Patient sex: M
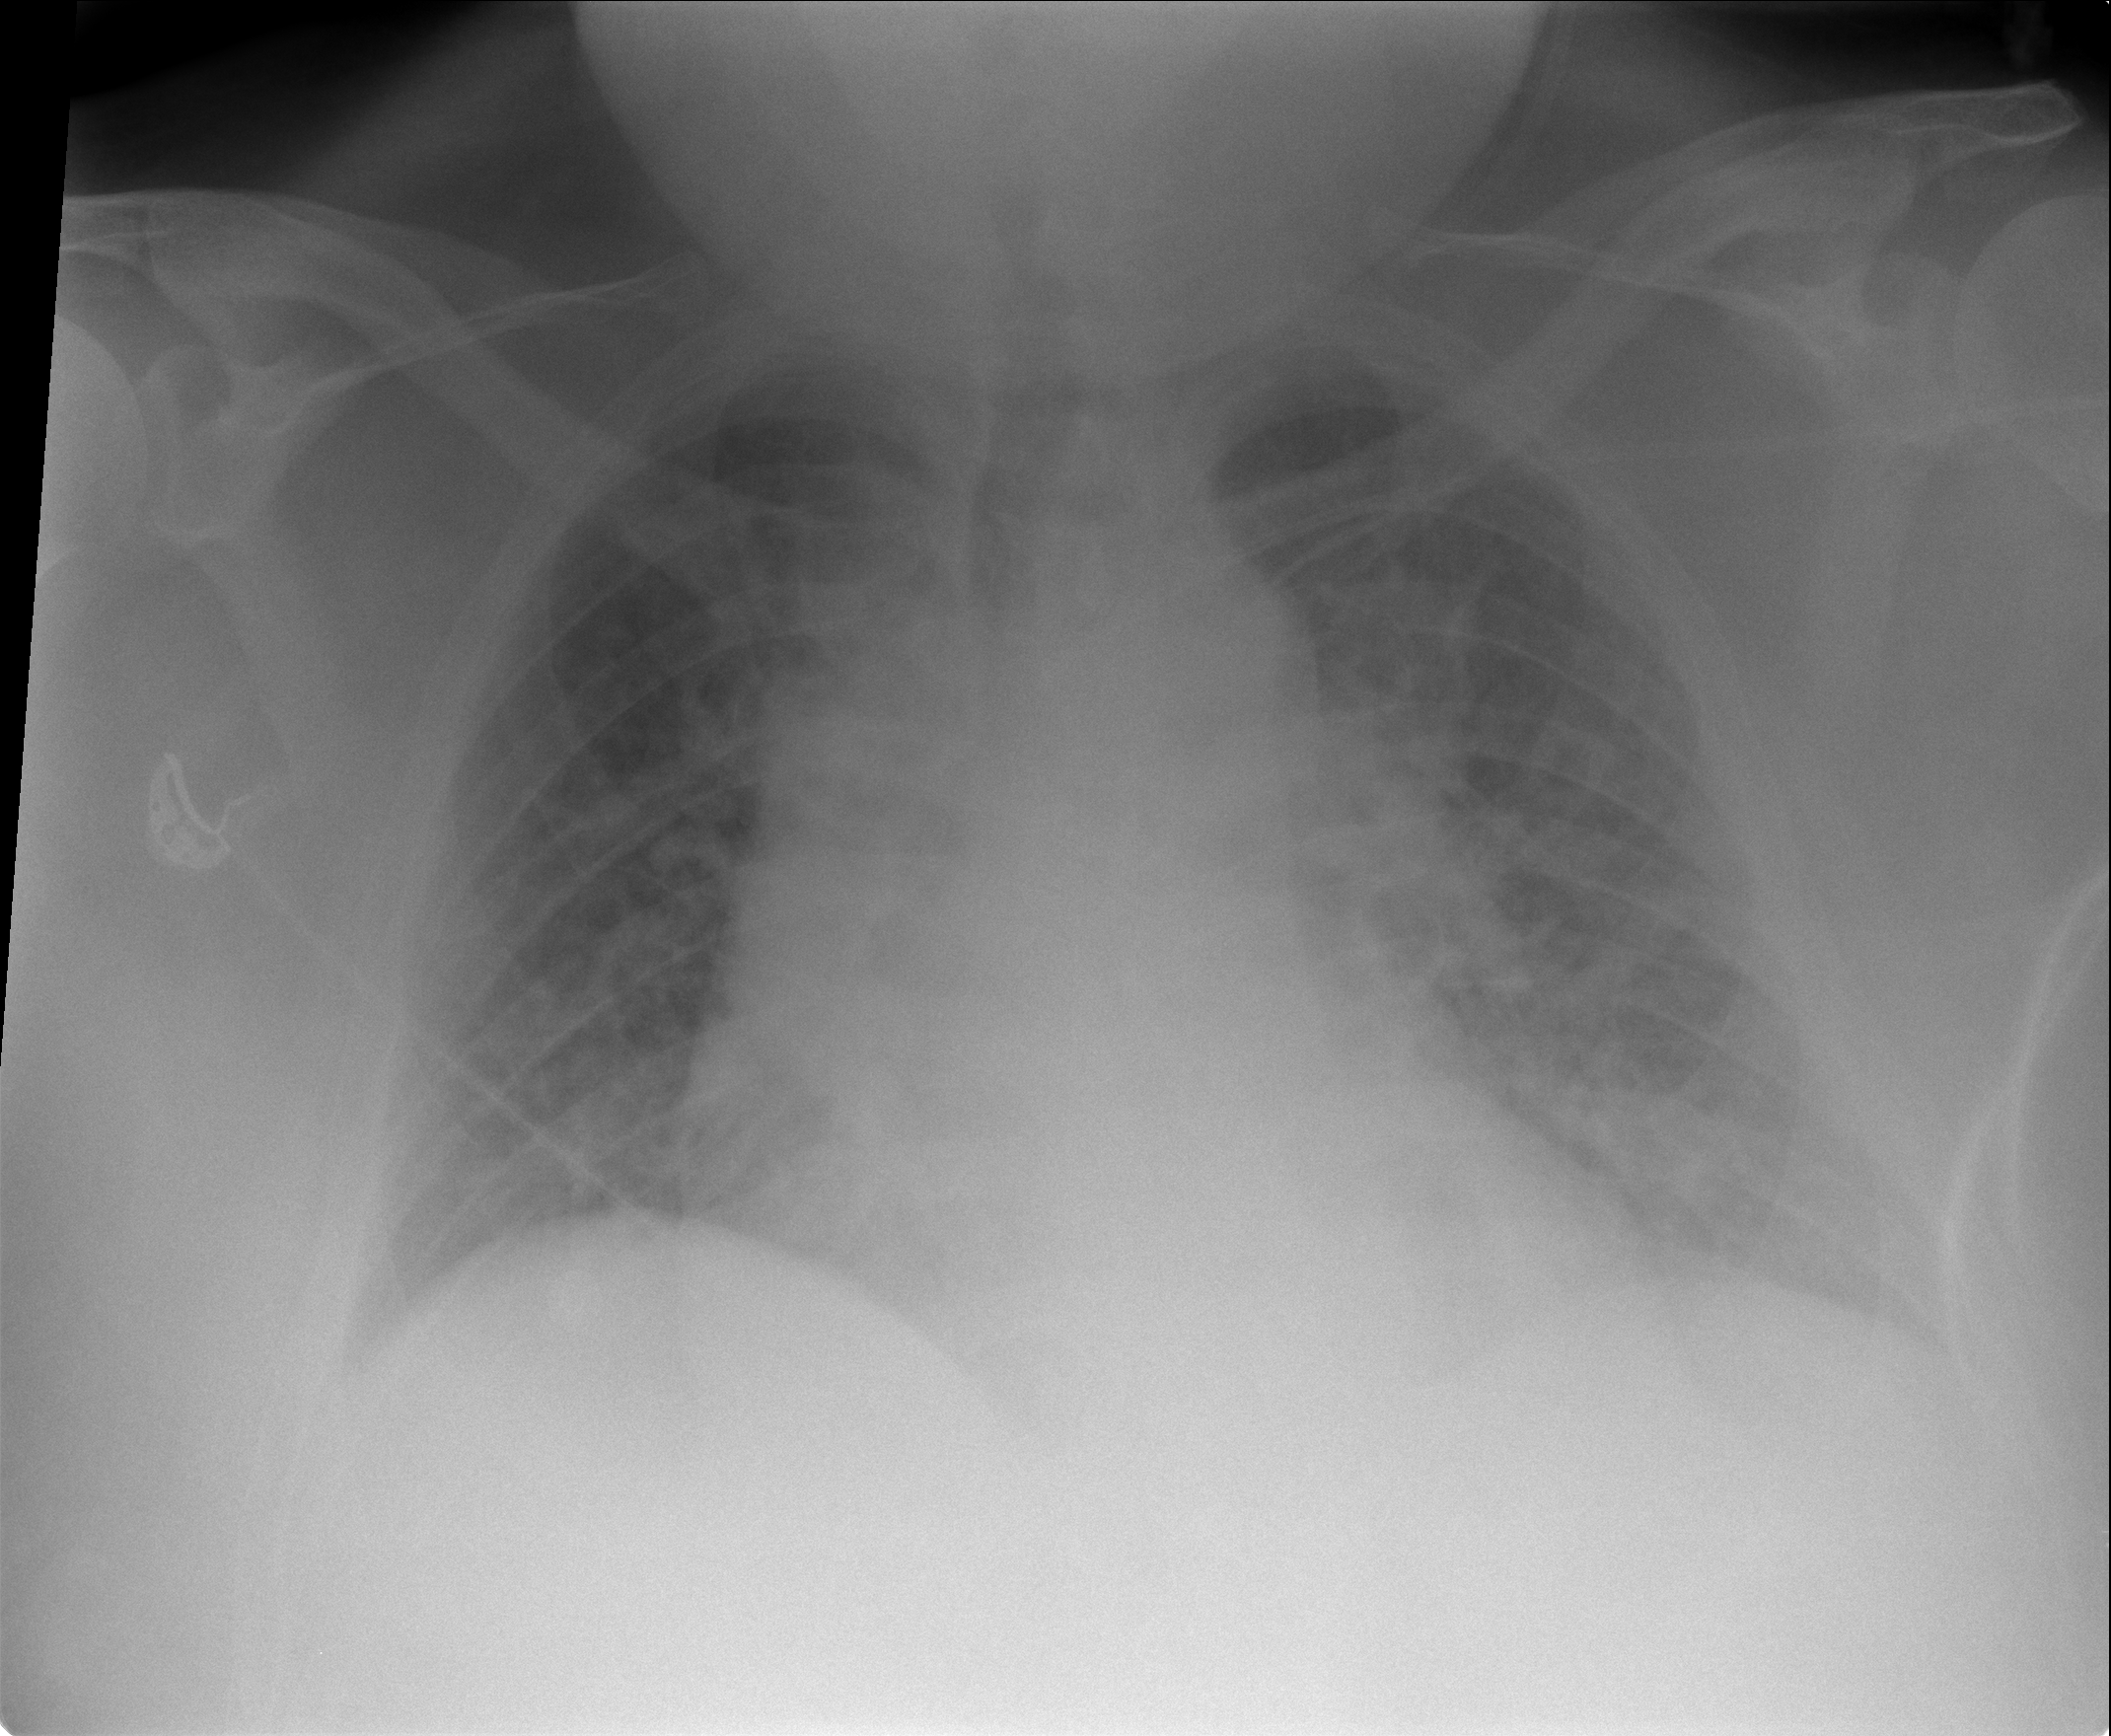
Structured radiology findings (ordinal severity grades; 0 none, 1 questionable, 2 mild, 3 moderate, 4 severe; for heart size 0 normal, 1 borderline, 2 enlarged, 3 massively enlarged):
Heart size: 2
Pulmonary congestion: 2
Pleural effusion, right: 0
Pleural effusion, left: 0
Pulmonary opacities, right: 0
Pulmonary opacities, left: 0
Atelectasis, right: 2
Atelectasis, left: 2